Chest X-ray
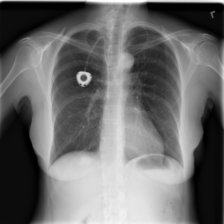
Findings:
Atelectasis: negative
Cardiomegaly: negative
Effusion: negative
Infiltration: negative
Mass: positive
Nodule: negative
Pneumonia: negative
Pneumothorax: negative
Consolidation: negative
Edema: negative
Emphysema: negative
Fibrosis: negative
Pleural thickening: negative
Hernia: negative